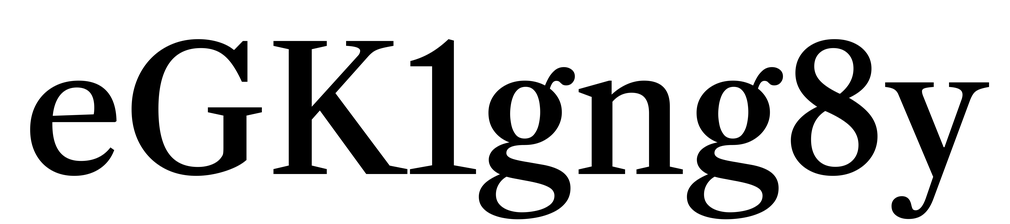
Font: LibreCaslonText_Medium